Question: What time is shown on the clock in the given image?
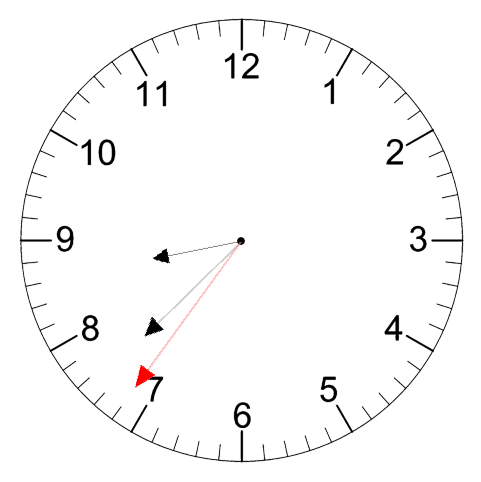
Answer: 08:37:36